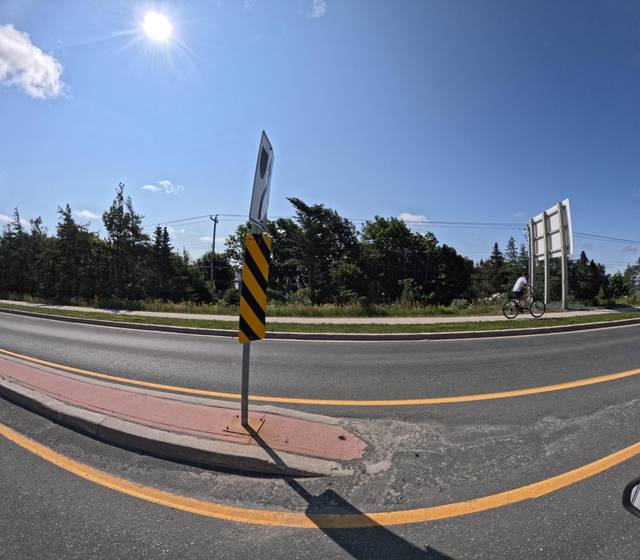
Region: Canada
Coordinates: 47.54, -52.767